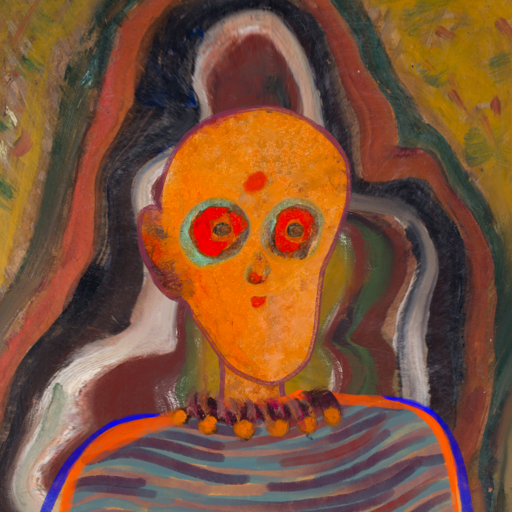
Background: AfterRaid, Head And Neck Front: Hypocrite, Face Front: Sisters, Bust: Experience, Hair Front: Blank, Head Accessory: Blank, Second Necklace: Blank, Necklace: Doll, Baby: Blank